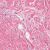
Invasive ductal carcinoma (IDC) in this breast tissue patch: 0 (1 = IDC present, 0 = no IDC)